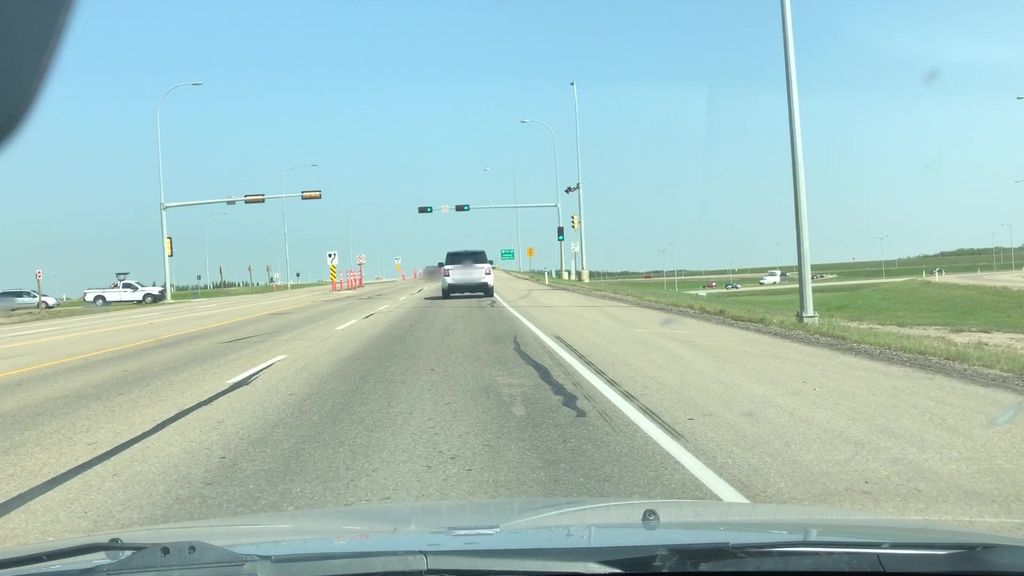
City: edmonton